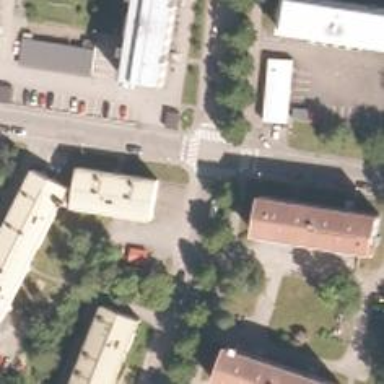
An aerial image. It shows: Asphalt footway.